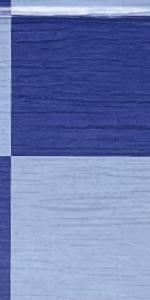
Label: Empty